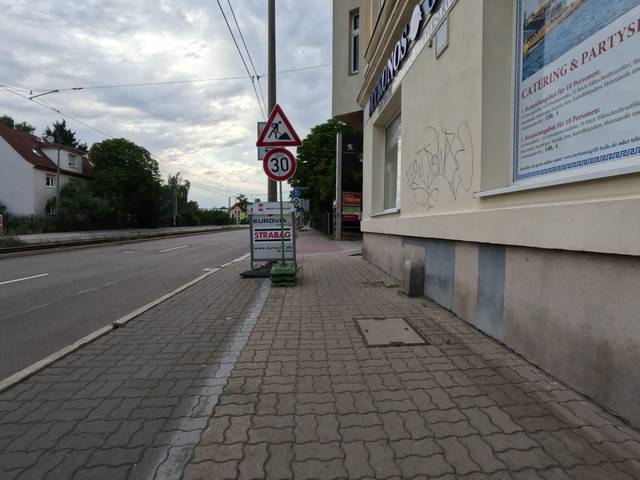
Region: Germany
Coordinates: 51.445, 11.984